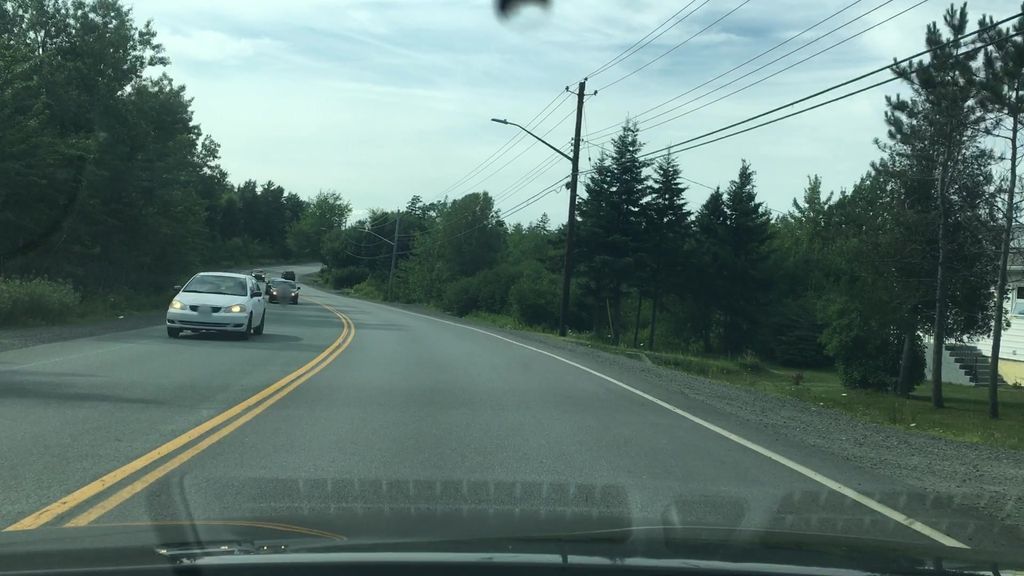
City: halifax